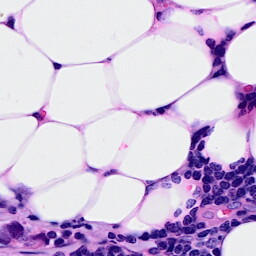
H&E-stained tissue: Breast